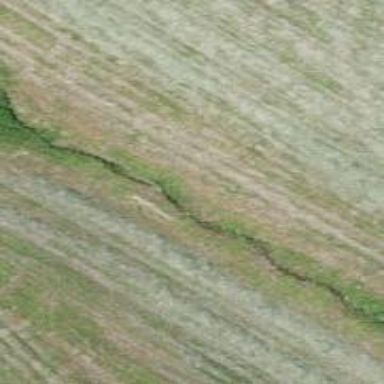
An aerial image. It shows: Ditch in the surroundings.